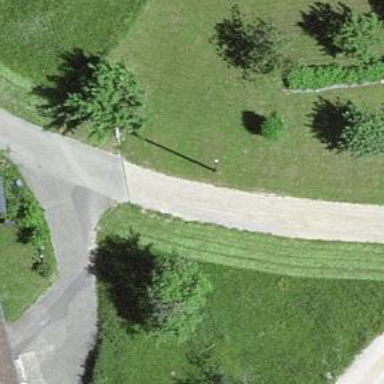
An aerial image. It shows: Well-maintained track road with grade 1 tracktype.